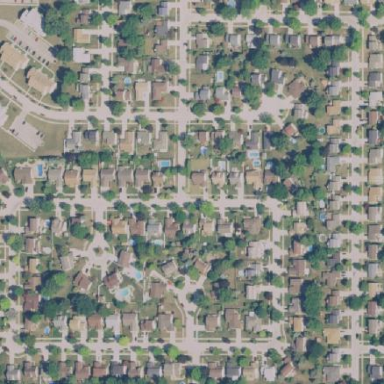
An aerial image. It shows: Residential area consisting of single-family homes.